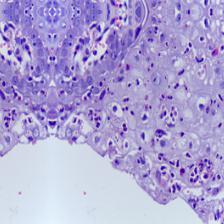
Diagnosis: OSCC